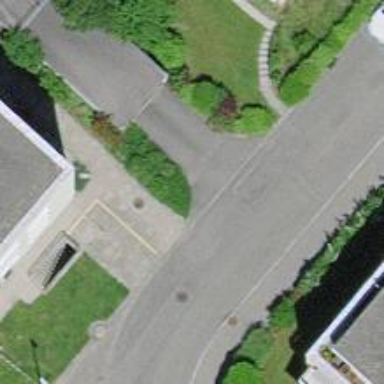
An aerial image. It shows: Parking entrance.